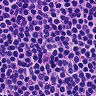
Metastatic tissue present: no